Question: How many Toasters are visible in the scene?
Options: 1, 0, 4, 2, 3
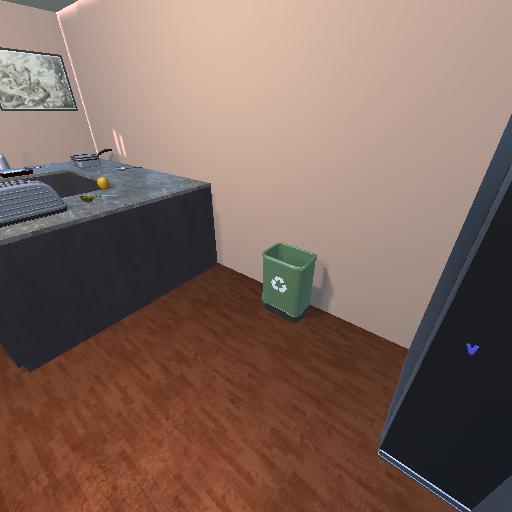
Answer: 1